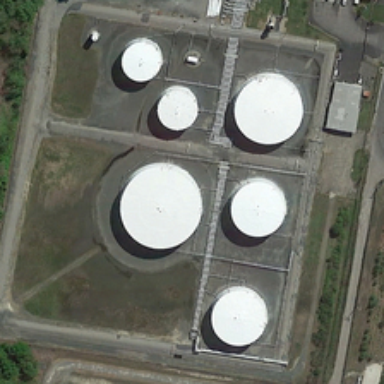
This is a sewage treatment plant .